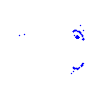
Particle: proton